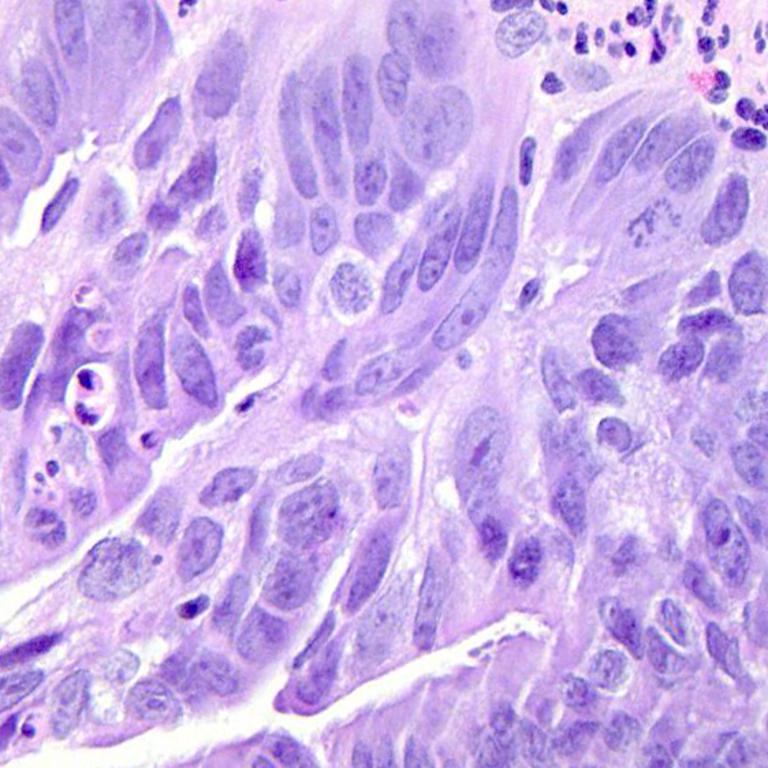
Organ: colon
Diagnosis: adenocarcinomas